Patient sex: M
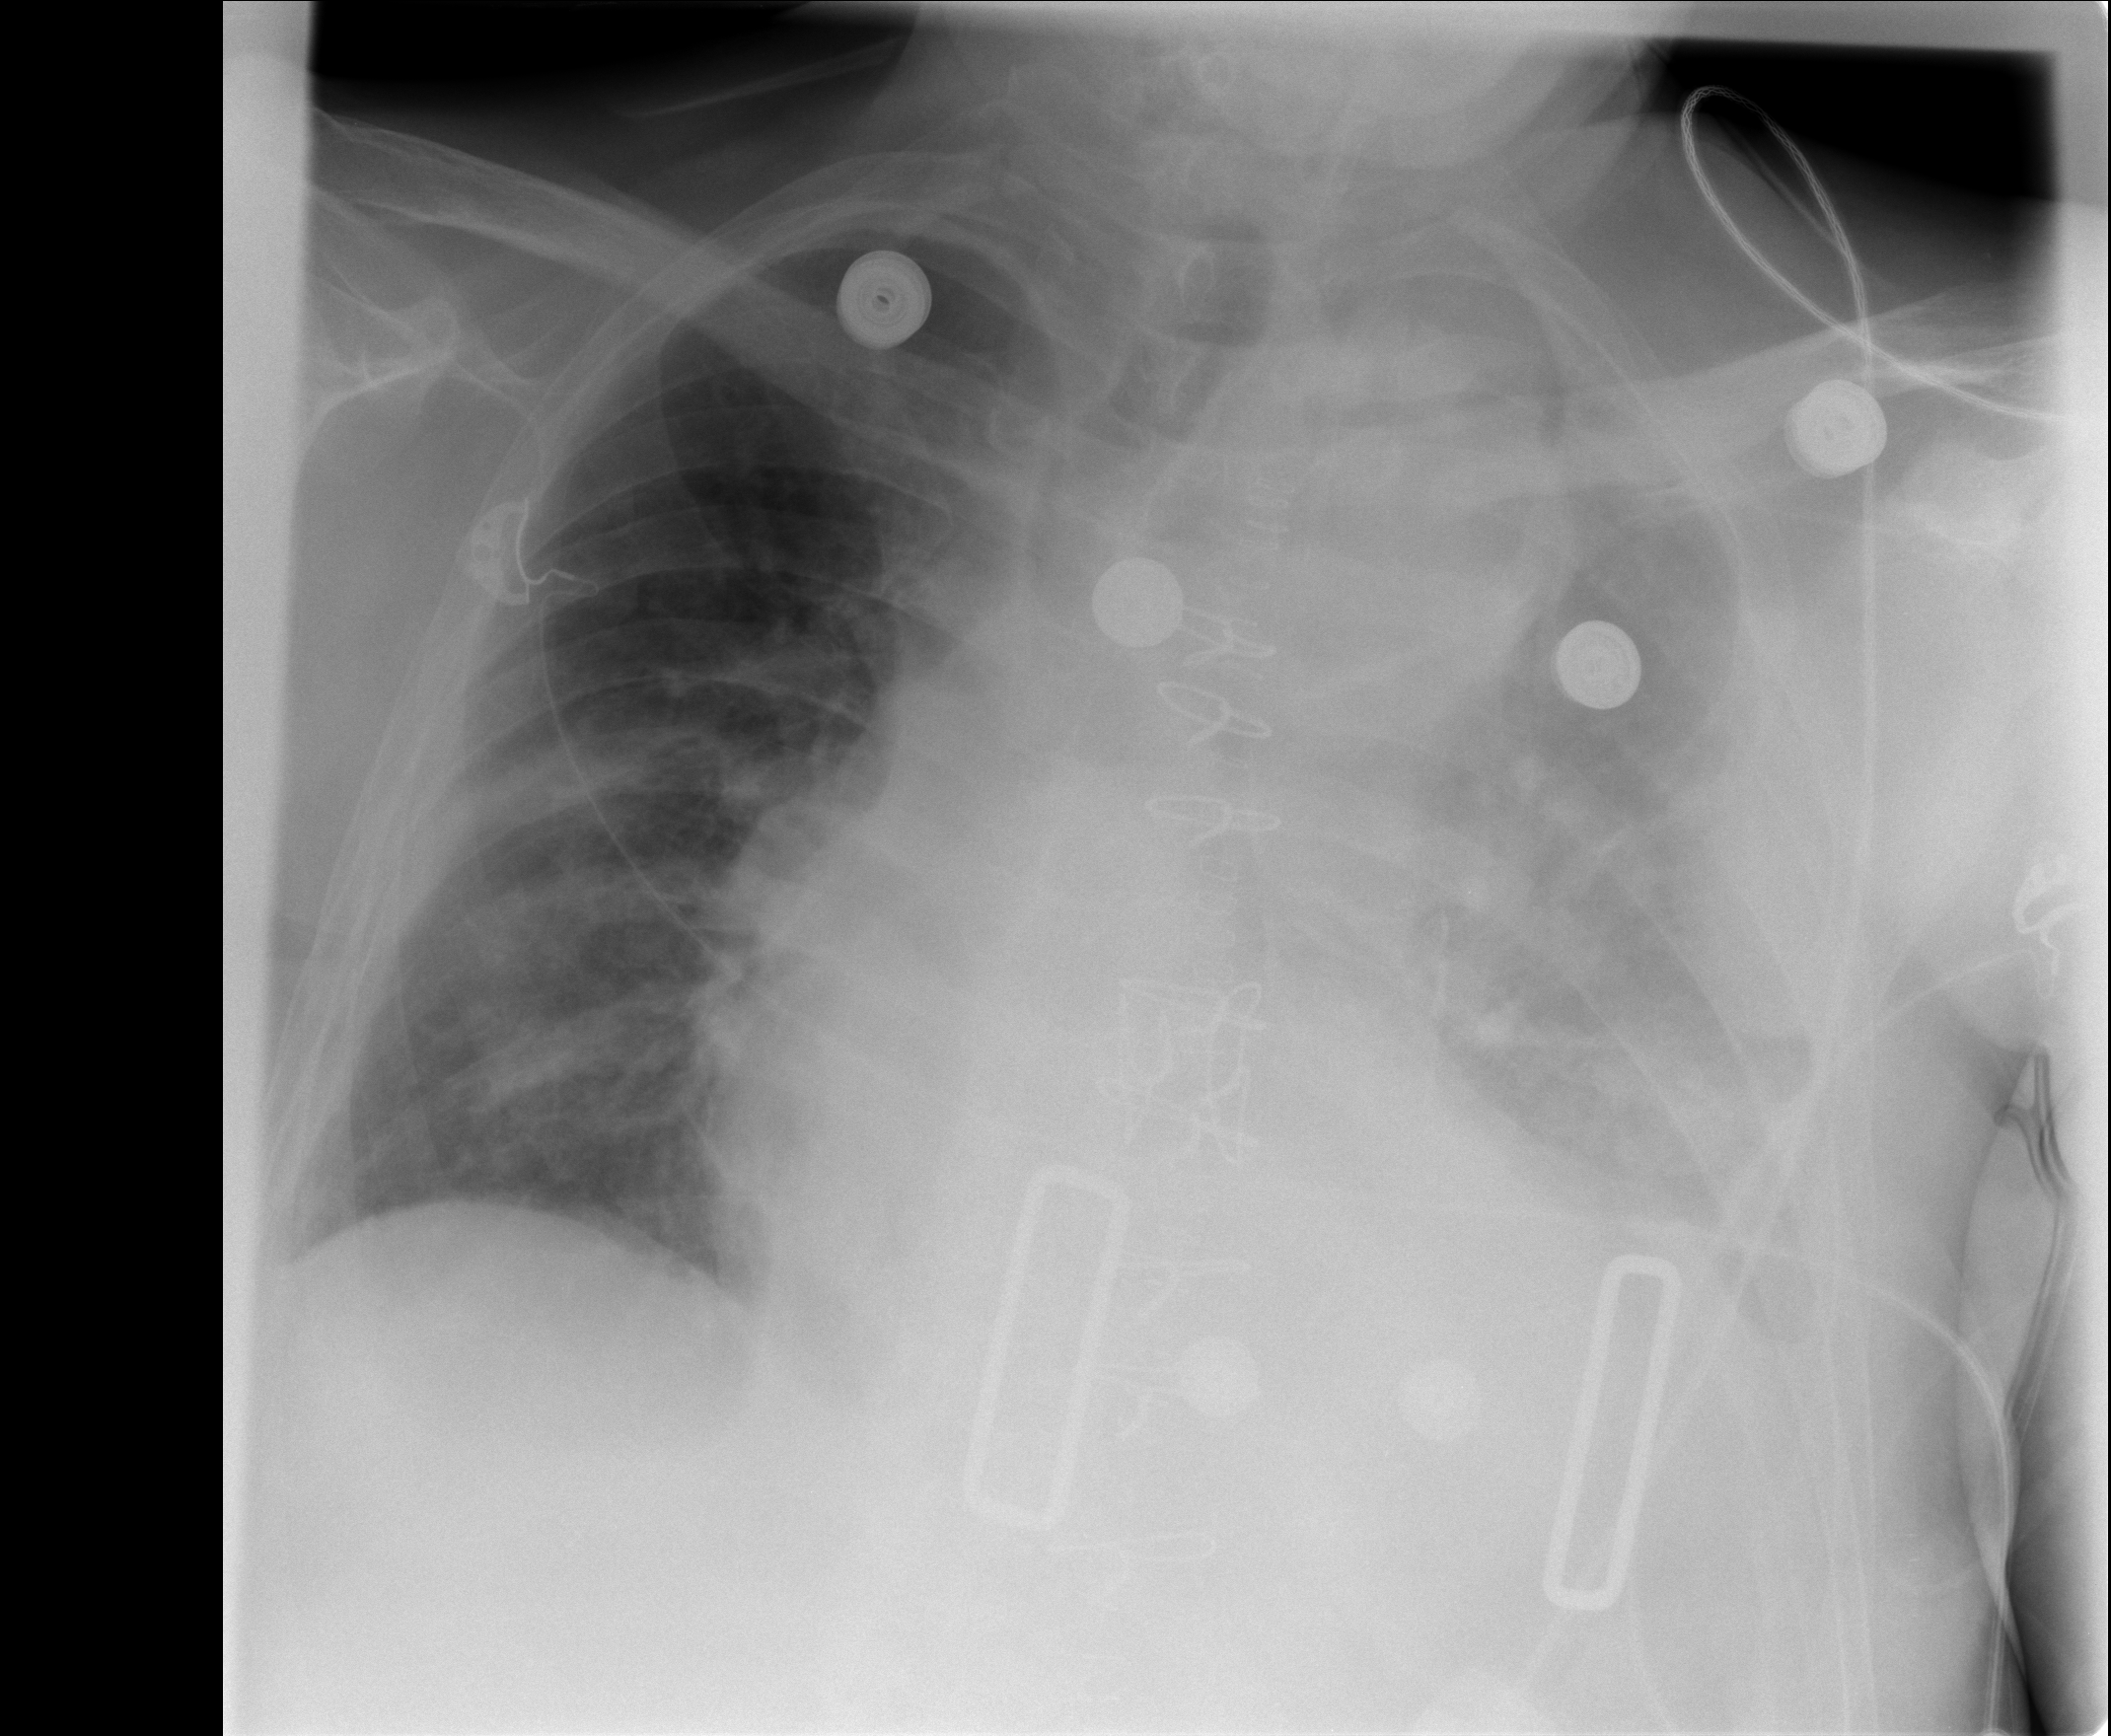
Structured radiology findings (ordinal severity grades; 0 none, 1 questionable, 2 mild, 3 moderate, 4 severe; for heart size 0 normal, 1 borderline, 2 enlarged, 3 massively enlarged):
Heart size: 2
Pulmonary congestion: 2
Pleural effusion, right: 0
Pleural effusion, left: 3
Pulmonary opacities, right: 0
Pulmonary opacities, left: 2
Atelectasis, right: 2
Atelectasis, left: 3